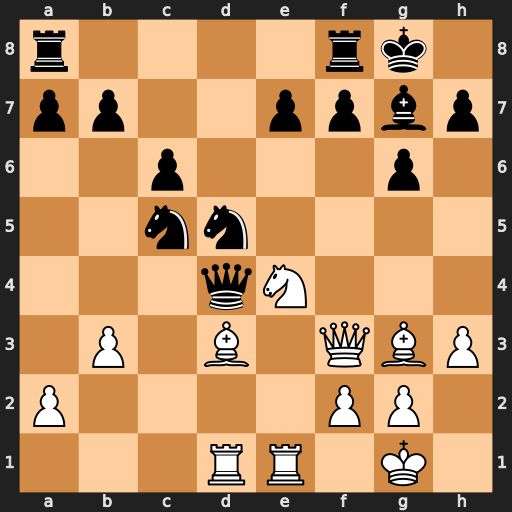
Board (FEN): r4rk1/pp2ppbp/2p3p1/2nn4/3qN3/1P1B1QBP/P4PP1/3RR1K1
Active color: w
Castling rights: -
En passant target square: -
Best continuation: Bc4 Nxe4 Rxd4